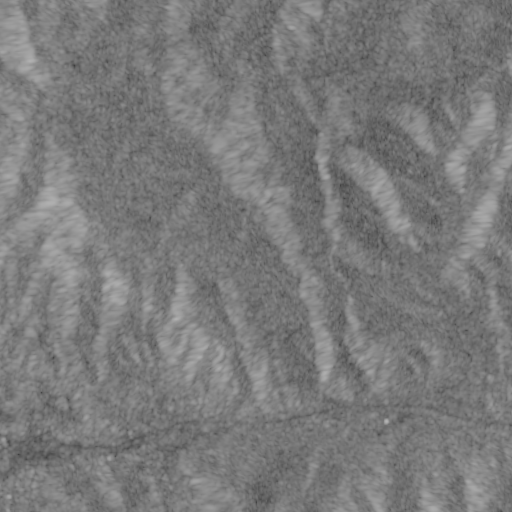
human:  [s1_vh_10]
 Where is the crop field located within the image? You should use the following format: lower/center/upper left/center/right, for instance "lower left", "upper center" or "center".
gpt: The crop field is located in the lower left of the image.
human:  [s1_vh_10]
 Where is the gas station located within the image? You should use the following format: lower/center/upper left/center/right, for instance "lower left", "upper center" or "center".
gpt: The gas station is located in the lower left of the image.
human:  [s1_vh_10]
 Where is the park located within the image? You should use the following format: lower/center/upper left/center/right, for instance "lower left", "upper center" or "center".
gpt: The park is located in the lower left of the image.
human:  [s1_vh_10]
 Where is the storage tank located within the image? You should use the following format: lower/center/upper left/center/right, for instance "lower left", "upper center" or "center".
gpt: The storage tank is located in the lower left of the image.
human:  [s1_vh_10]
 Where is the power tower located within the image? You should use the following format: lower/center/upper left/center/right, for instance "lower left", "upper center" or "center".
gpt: There is no power tower in the image.

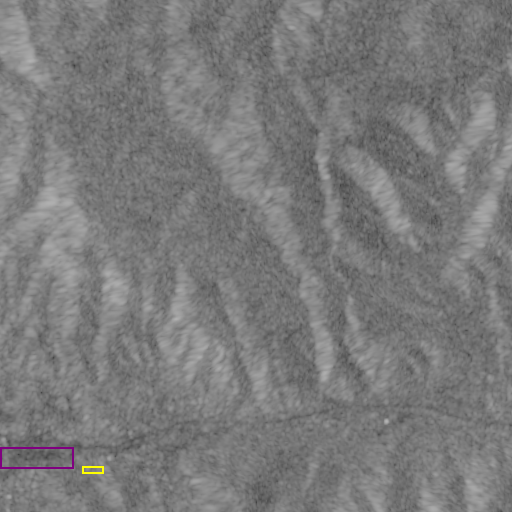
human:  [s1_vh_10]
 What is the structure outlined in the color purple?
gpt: The structure outlined in purple is a crop field.
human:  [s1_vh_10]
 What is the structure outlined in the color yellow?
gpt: The structure outlined in yellow is a park.
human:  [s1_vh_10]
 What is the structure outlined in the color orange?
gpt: There is no orange outline.